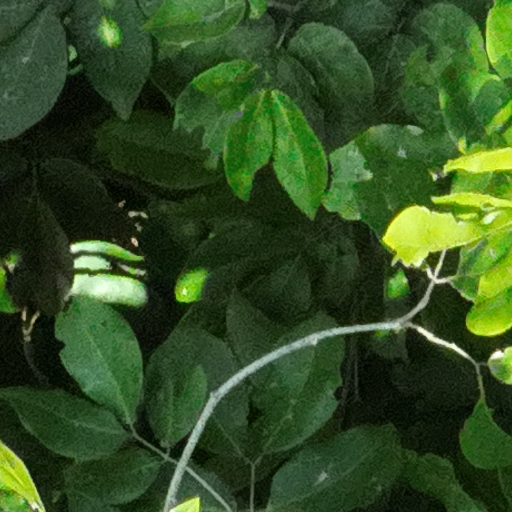
Species: Prioria copaifera
GBIF accepted scientific name: Prioria copaifera
Crown area (m\u00b2): 103.558